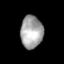
Tissue: lung
Cell type: Epithelial cells
Senescence score: 0.2087
Nuclear area (px): 714
Mean DAPI intensity: 165.256